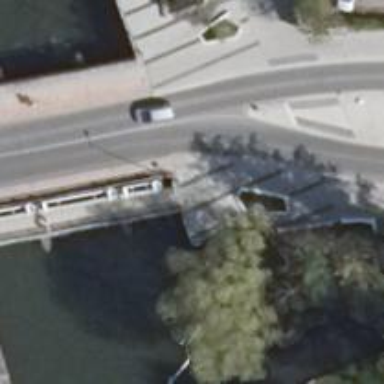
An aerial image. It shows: Concrete footway with designated cycle lane.